Interaction volume radius: 5 \u00c5
Interaction volume height: 10 \u00c5
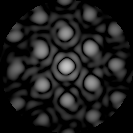
Disorder parameter: 0.264